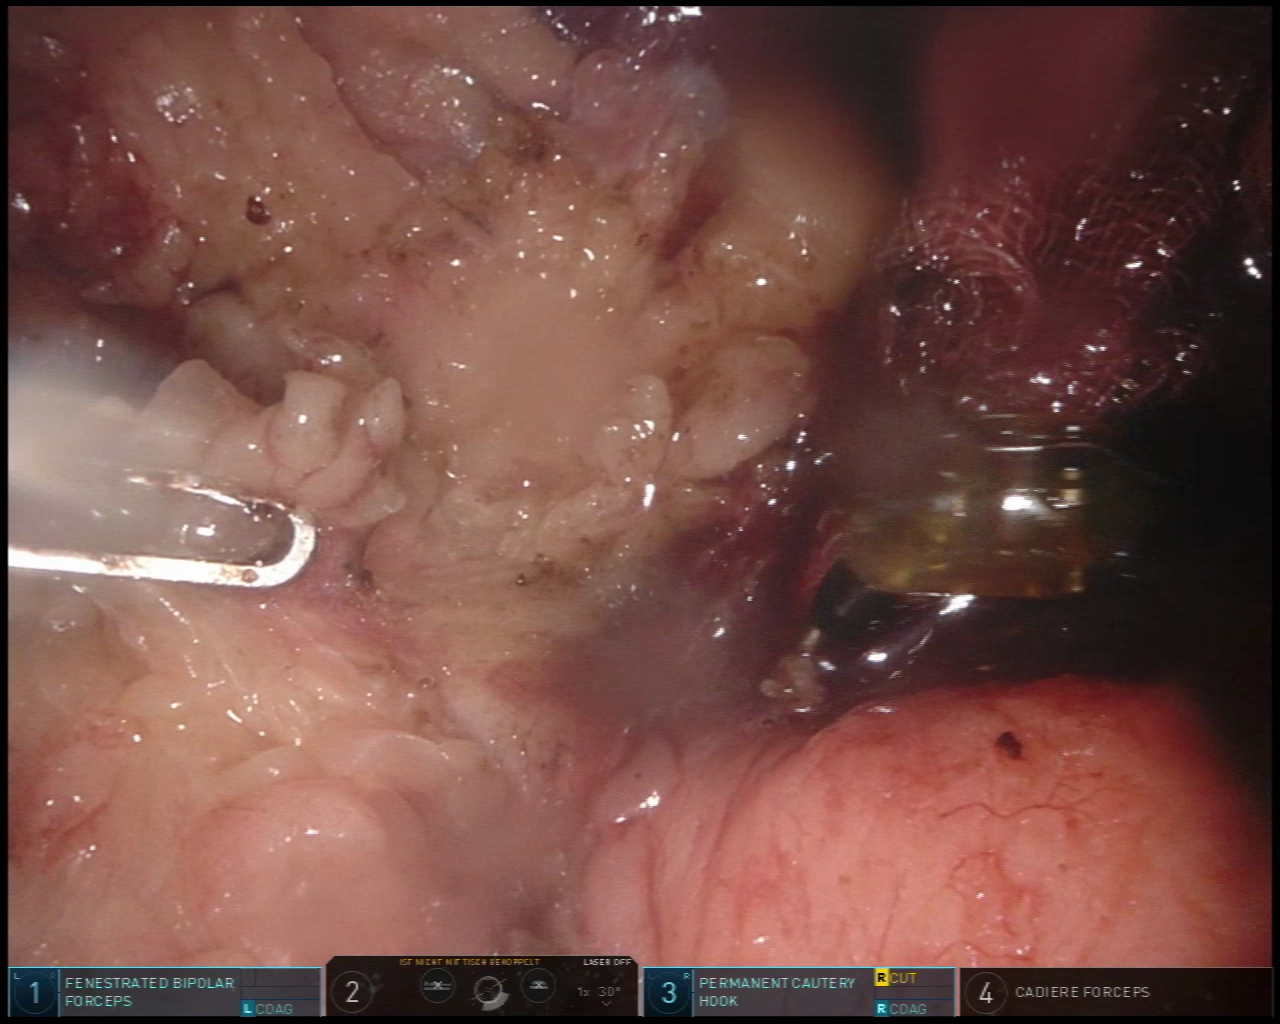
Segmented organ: spleen
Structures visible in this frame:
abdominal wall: yes
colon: yes
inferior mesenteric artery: no
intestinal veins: no
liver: no
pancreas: no
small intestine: no
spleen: yes
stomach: no
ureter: no
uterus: no
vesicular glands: no